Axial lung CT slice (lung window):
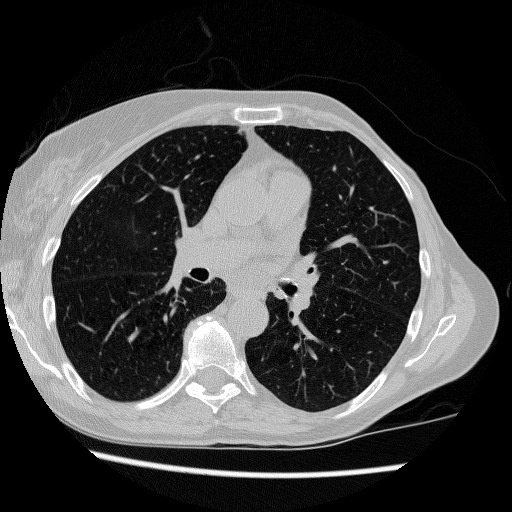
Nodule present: no